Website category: book
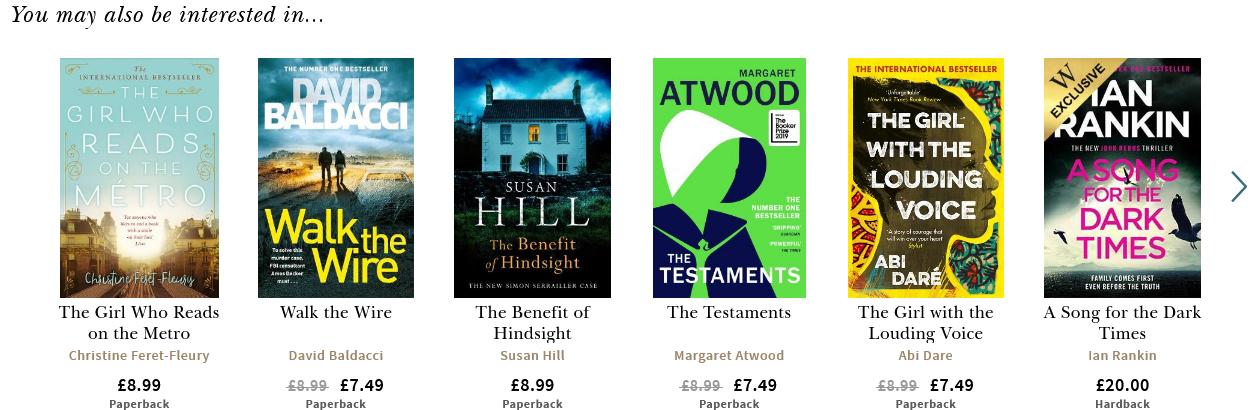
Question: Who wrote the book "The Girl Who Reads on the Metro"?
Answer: Christine Feret-Fleury

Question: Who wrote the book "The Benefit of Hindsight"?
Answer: Susan Hill

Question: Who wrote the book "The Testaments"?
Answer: Margaret Atwood

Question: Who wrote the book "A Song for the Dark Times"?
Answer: Ian Rankin

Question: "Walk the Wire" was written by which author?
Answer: David Baldacci

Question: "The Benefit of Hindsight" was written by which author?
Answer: Susan Hill

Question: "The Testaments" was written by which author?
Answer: Margaret Atwood

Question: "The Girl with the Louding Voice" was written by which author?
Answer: Abi Dare

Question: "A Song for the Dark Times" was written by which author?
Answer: Ian Rankin

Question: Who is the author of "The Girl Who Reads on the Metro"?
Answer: Christine Feret-Fleury

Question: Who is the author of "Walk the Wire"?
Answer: David Baldacci

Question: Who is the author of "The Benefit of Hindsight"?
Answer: Susan Hill

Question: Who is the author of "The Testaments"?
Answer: Margaret Atwood

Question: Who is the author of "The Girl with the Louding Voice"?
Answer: Abi Dare

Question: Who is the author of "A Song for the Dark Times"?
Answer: Ian Rankin

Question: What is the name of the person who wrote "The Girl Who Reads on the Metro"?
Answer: Christine Feret-Fleury

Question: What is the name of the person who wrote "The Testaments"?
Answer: Margaret Atwood

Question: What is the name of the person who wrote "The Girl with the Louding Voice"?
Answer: Abi Dare

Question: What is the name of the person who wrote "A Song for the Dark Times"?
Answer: Ian Rankin

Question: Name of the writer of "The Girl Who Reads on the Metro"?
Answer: Christine Feret-Fleury

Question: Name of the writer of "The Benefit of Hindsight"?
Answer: Susan Hill

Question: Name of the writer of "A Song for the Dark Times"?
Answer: Ian Rankin

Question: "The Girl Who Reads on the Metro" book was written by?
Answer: Christine Feret-Fleury

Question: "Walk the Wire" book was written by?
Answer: David Baldacci

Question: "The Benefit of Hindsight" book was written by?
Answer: Susan Hill

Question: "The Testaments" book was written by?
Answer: Margaret Atwood

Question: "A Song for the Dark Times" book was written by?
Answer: Ian Rankin

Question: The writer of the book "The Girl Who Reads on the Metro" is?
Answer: Christine Feret-Fleury

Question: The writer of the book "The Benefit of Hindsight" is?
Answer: Susan Hill

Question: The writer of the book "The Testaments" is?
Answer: Margaret Atwood

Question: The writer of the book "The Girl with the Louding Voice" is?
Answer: Abi Dare

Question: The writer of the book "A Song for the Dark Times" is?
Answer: Ian Rankin

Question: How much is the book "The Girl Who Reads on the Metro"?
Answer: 8.99

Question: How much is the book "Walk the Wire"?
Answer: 7.49

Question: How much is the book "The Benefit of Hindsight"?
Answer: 8.99

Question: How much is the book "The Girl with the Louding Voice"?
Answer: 7.49

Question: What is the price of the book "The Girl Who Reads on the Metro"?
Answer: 8.99

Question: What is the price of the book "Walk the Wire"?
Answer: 7.49

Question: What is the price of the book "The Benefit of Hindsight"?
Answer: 8.99

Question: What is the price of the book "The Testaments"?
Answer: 7.49

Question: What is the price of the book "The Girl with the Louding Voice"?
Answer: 7.49

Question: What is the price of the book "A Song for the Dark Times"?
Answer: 20.00

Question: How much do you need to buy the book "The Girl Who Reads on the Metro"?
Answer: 8.99

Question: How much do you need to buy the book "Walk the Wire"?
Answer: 7.49

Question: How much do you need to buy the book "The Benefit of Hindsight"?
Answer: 8.99

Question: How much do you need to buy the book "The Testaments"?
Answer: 7.49

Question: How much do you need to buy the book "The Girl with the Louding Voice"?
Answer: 7.49

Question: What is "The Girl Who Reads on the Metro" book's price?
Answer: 8.99

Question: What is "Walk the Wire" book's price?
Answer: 7.49

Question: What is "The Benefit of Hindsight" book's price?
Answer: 8.99

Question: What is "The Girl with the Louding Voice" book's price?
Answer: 7.49

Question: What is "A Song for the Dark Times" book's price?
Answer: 20.00

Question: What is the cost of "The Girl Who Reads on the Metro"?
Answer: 8.99

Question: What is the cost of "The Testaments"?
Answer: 7.49

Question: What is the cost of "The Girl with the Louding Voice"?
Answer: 7.49

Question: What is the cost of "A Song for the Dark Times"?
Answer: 20.00

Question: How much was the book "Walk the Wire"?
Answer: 7.49

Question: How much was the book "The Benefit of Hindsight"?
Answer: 8.99

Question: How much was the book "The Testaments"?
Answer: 7.49

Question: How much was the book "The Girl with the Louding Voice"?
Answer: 7.49

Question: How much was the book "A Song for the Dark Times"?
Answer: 20.00

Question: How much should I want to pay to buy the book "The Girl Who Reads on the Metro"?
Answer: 8.99

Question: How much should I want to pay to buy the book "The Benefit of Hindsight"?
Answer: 8.99

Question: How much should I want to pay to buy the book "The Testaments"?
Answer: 7.49